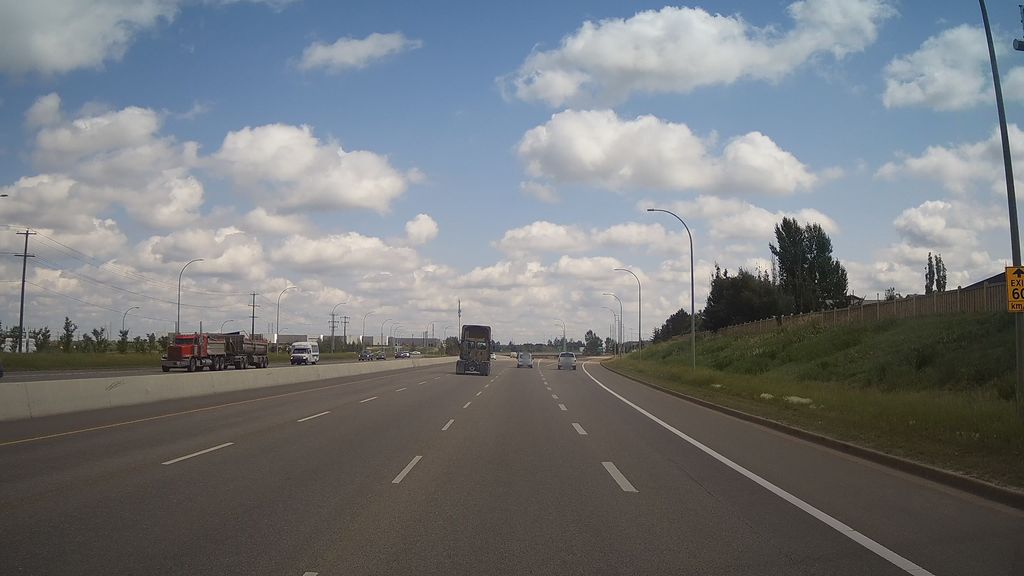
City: edmonton